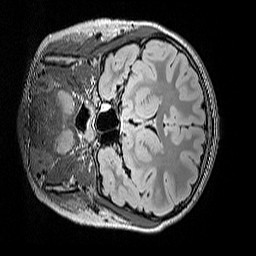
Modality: FLAIR
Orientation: coronal
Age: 9
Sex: female
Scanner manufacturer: siemens
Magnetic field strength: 3 T
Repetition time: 5 s
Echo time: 0.388 s